Question: The original problem is that i need to make a font less italic than the italic font, but still more italic than normal. There is only those two to choose between, but i need something in between, and as far as i know there is no other way to manually set the skew of a font using the font-style property.
Then i came to think of the 'CSS3' transform property. It allows you to skew any element. The plan is to use that, and for browsers that don't support it, i'll fall back to normal italic which doesn't look as good. The only problem is, since the entire element is skewed, the text looks sort of indented.
Take a look at this pic, you'll see what i mean:

As you can see, the transform make it look more indented on every line.
The solution to that would be to target specific lines and use a negative margin (or text indent) to counter the indent-effect caused by the transform property.
So, is it possible to target specific lines of text in a multi-line text segment?
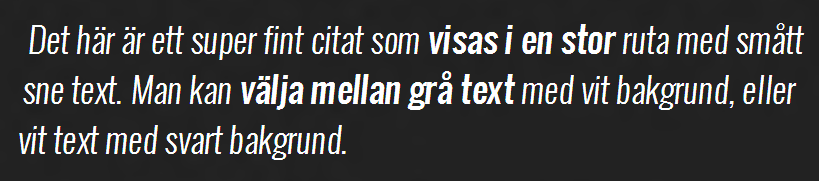
Answer: Not with CSS, nor with javascript.
There's no character to mark the endline, since words are inline element.
Although on how you did your skewing, I believe you did it on the whole block. So maybe you could break it down to the text instead.
If you can't apply your effect to inline element, you could try to put your text in small floating block elements.
### Edit :
<URL> that is skewed.
As I wrote, you could break it down with a js function to small, floating block elements. <URL>. It probably should be optimized as it might get heavy on processing. And you could still not have any special markup for your CMS.